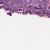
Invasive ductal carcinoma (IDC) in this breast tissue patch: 1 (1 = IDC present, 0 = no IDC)